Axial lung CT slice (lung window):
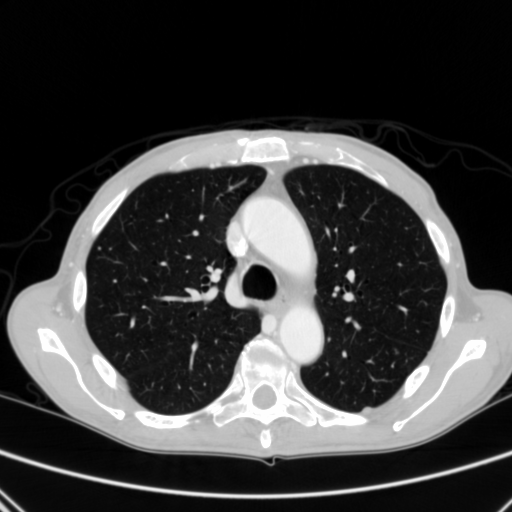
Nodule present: yes
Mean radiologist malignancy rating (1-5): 3